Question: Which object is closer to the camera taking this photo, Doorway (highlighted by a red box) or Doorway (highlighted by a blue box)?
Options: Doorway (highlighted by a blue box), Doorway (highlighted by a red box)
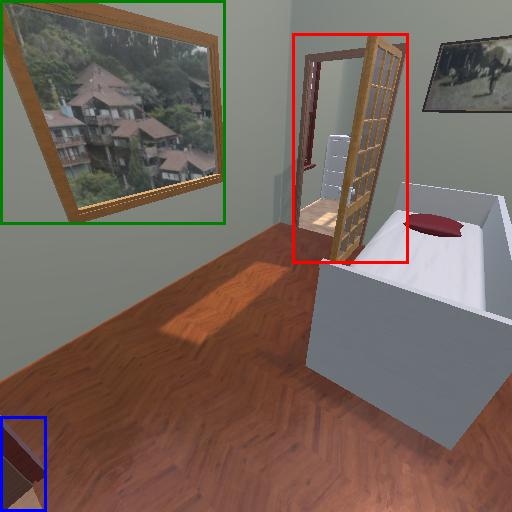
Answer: Doorway (highlighted by a blue box)